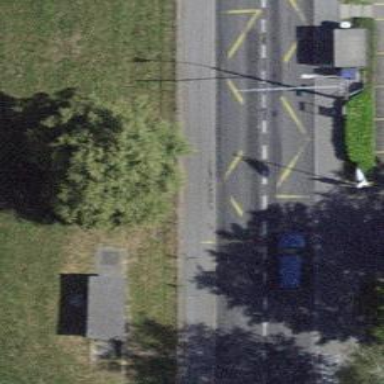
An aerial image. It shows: Bus stop with platform for public transport.